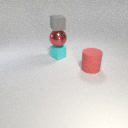
small cyan rubber cube below small gray rubber cube